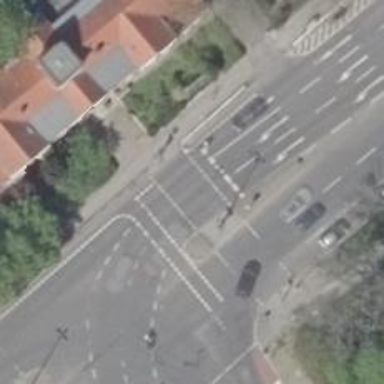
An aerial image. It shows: Asphalt footway with crossing equipped with traffic signals.